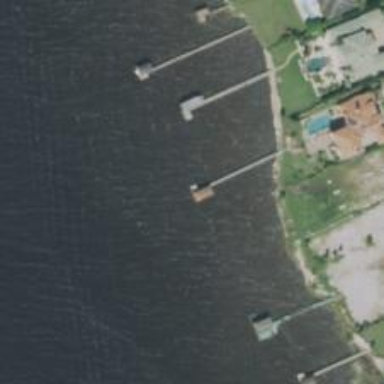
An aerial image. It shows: Man-made pier.